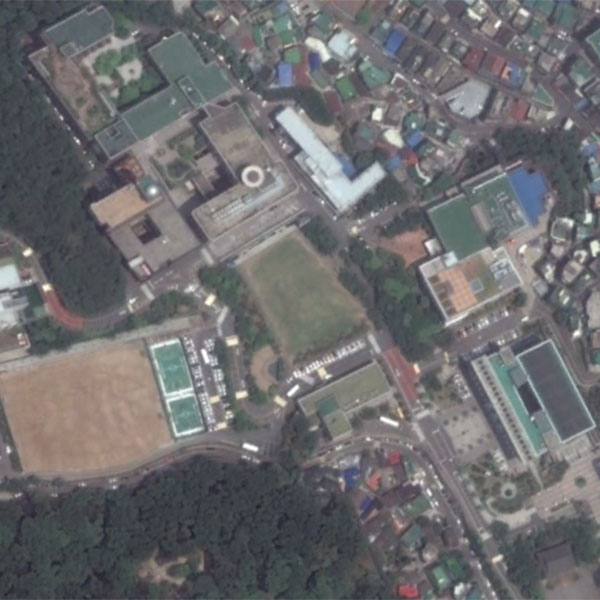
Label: School